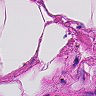
Metastatic tissue present: no